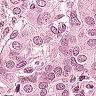
Metastatic tissue present: yes